Question: At each time, any colored ball can be exchanged with the white ball. How many such exchanges are needed at least to make all the red balls arranged in front of the green balls (white ball positions are arbitrary)?
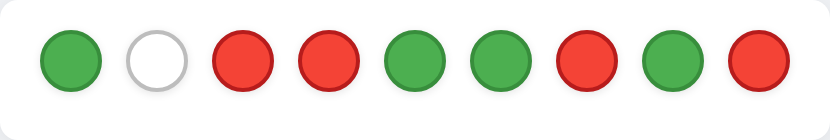
Answer: 3